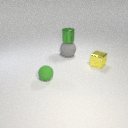
large gray rubber sphere to the right of small green rubber sphere